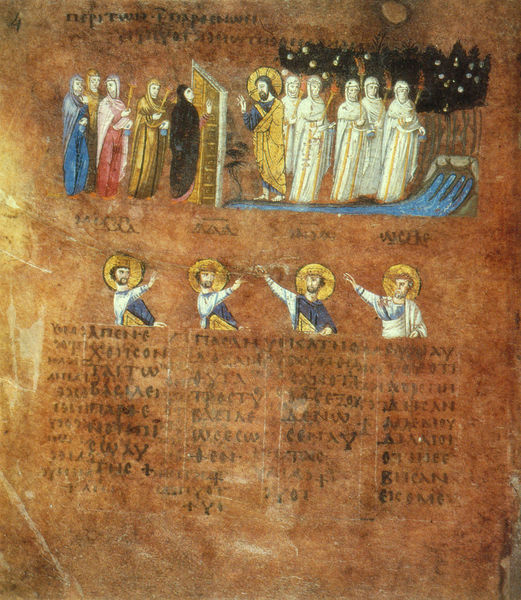
Titel: Codex Purpureus Rossanensis
Institution: Rossano, Kathedralkirche
Schlagwörter: blau, hand, umhang, wasser, weiß, frauen, gelb, menschen, braun, lampe, männer, schwarz, tür, arm, johannes, öl, gold, mantel, tücher, boot, engel, schrift, papier, spalten, inschrift, tor, vier, buch, illustration, text, pergament, schein, heiligenschein, christus, jesus, segnung, prozession, heilige, fackel, beschreibung, gläubige, christi, fackeln, wörter, hebräisch, nonnen, ottonisch, buchmalerei, jungfrauen, heiiger, törricht, weisse gewänder, wawser, predit, frauen gabel